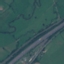
Label: Highway